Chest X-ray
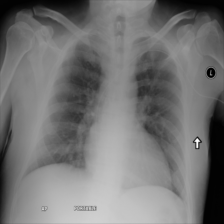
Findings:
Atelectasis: negative
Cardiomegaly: negative
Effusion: positive
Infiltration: negative
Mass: negative
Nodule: negative
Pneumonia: negative
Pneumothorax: negative
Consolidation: negative
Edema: negative
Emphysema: negative
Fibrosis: negative
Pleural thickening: negative
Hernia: negative